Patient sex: F
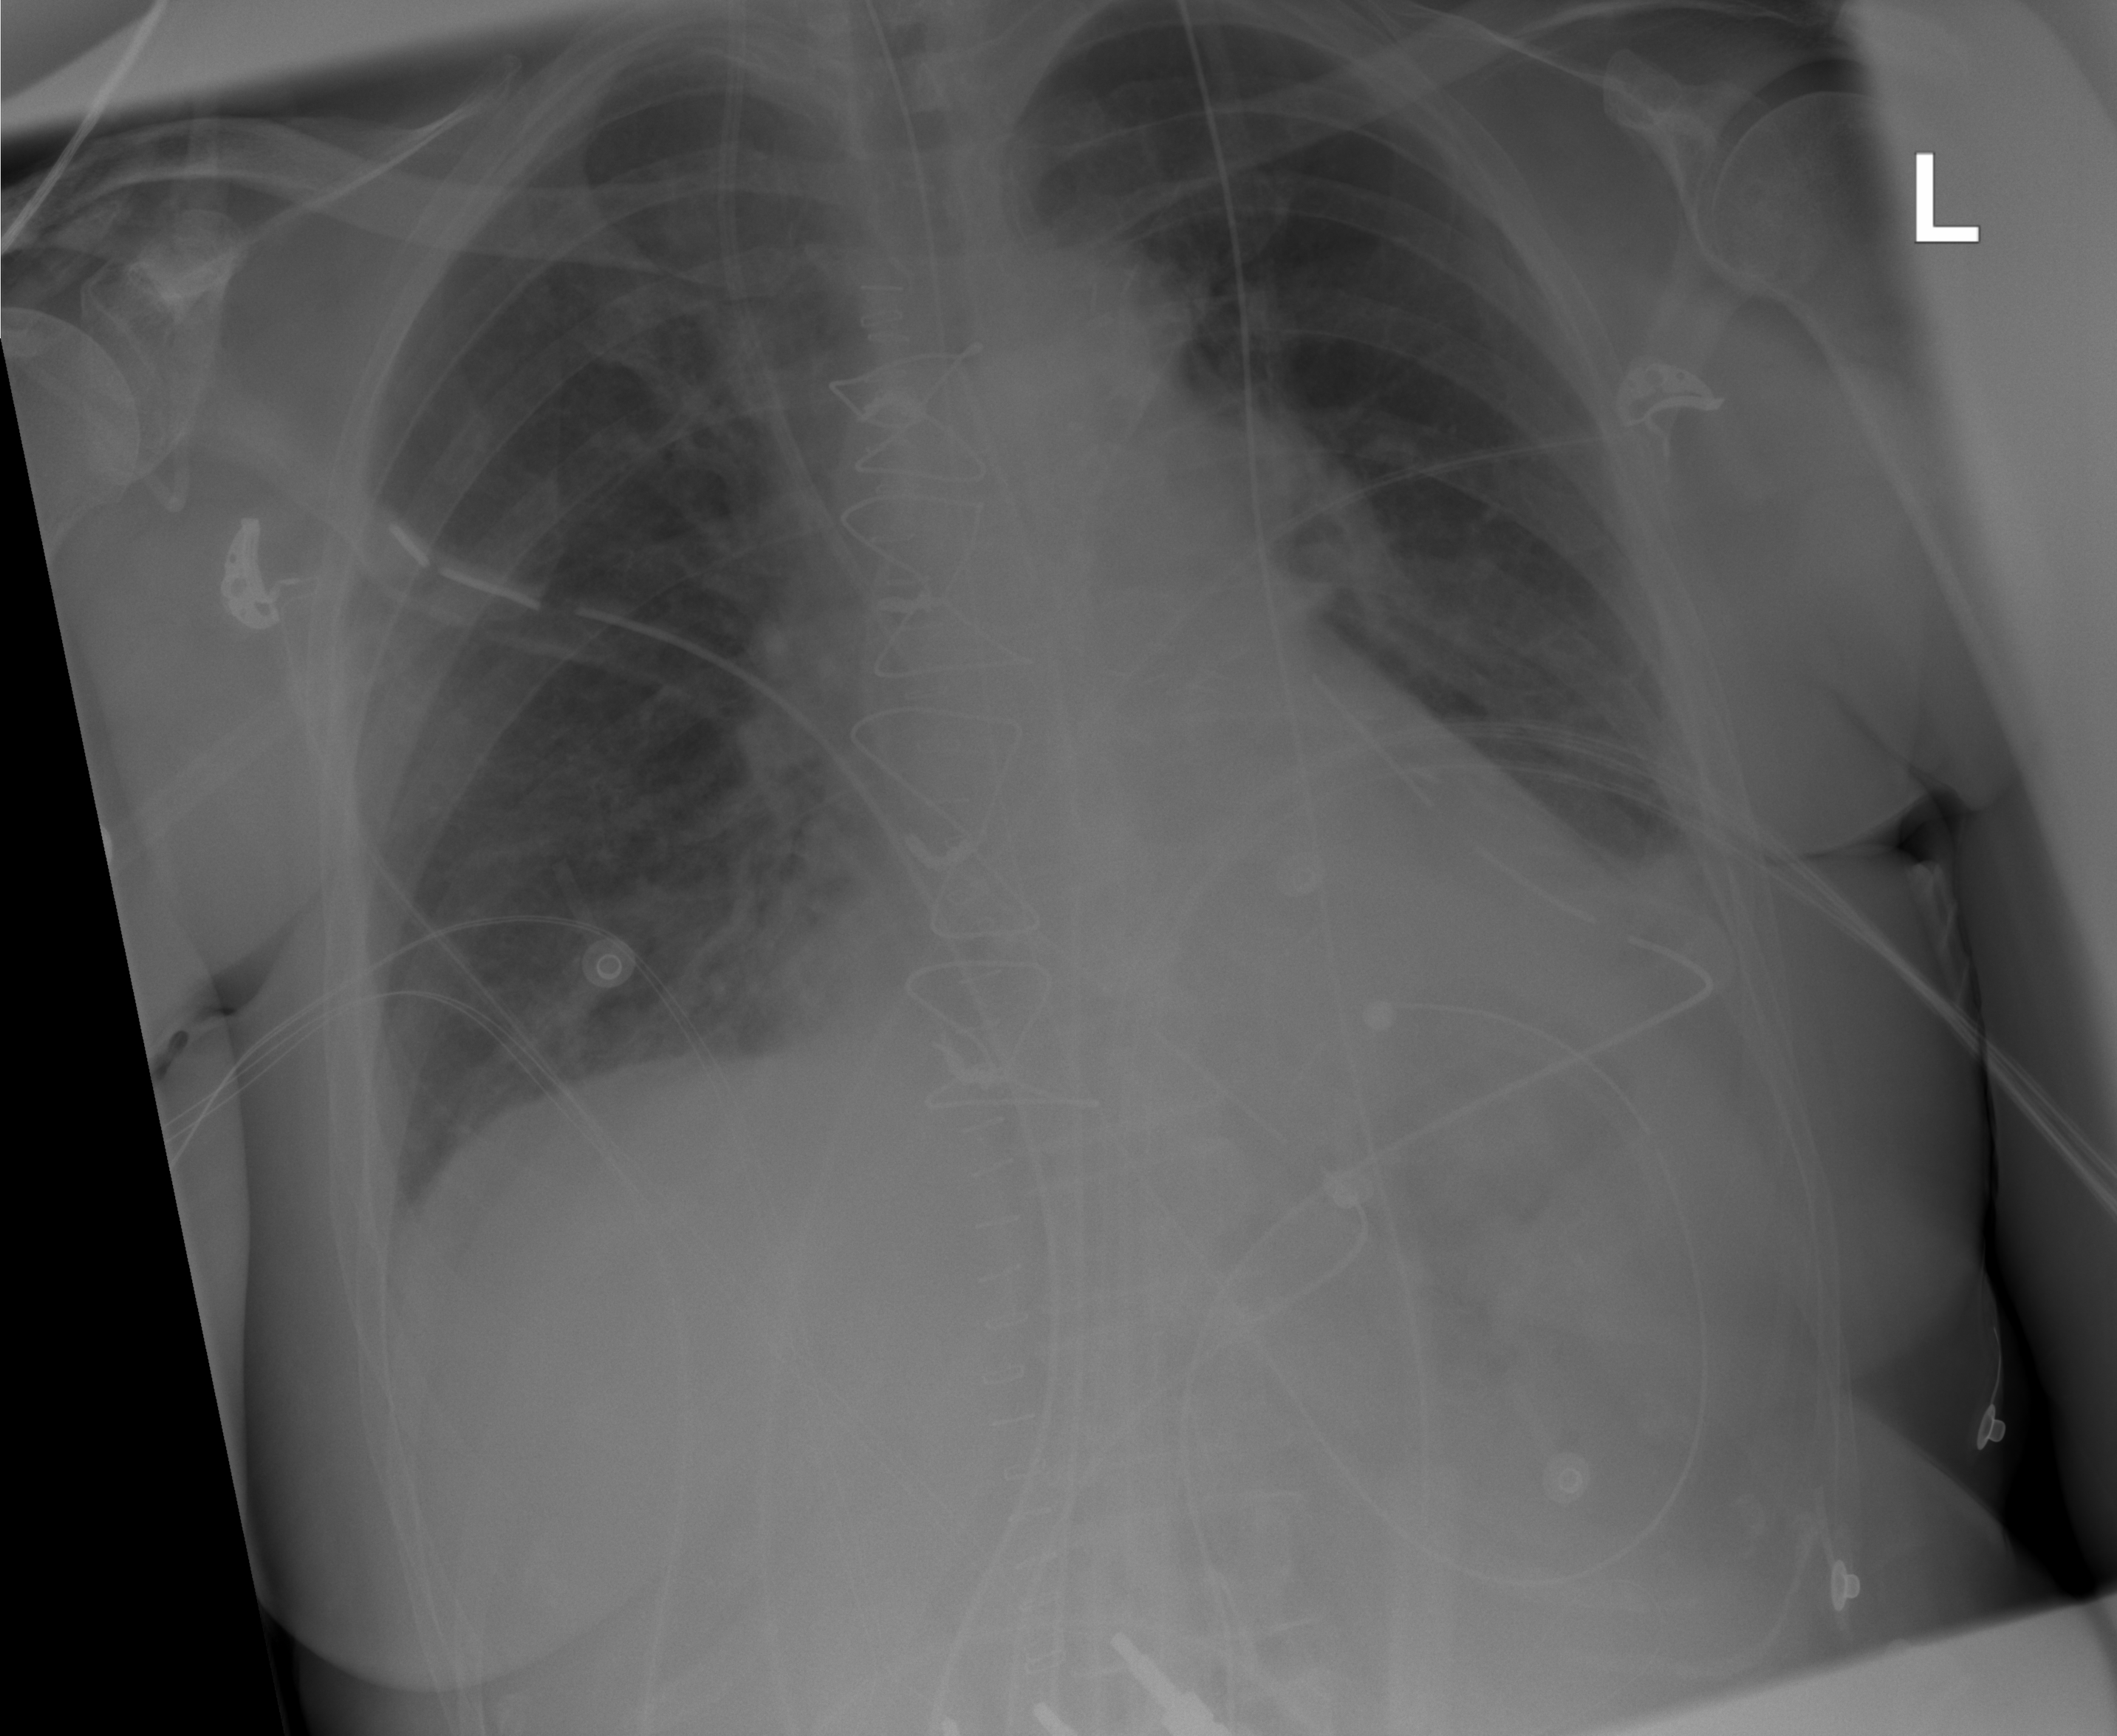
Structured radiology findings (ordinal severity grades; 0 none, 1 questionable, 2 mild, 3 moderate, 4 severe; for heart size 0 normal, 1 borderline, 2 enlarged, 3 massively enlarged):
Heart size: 0
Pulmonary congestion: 2
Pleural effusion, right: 0
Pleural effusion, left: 2
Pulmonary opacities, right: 2
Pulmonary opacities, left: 0
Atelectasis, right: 1
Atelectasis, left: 2